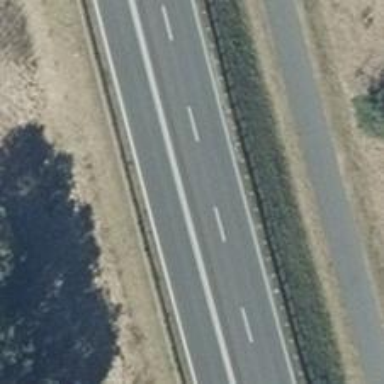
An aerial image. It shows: Asphalt trunk motorway.